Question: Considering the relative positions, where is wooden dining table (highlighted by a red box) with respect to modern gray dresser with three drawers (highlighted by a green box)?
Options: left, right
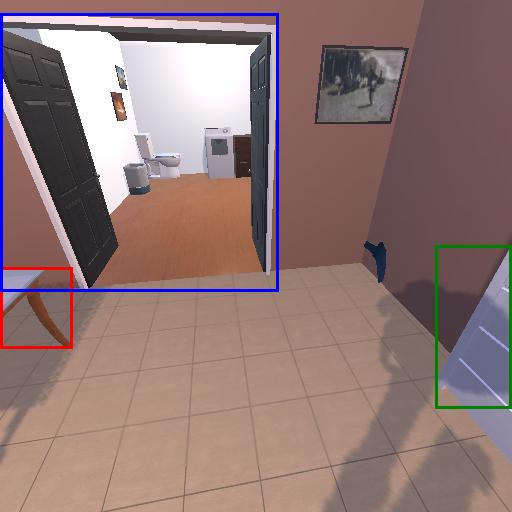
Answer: left